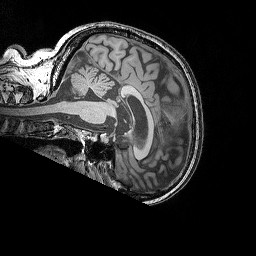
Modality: T1w
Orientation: sagittal
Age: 70
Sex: female
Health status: ill
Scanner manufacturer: siemens
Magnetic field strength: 3 T
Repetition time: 1.75 s
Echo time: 0.00418 s